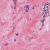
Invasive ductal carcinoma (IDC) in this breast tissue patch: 1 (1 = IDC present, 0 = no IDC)